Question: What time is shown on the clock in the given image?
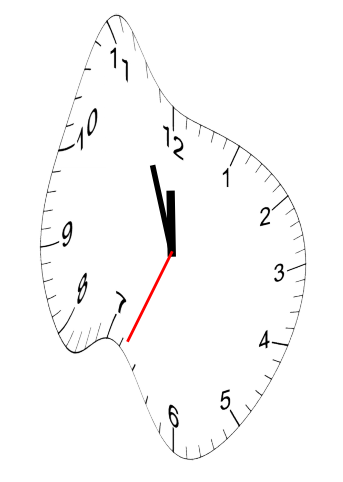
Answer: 11:56:34